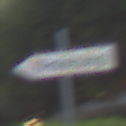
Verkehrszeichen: UmleitungswegweiserLinksweisend
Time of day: SunriseSunset
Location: Outdoor (Urban)
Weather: Clear
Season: NotSpecified
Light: Natural